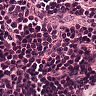
Metastatic tissue present: no